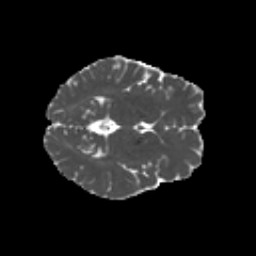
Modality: MD
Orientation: axial
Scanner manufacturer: siemens
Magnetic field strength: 3 T
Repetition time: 4.16 s
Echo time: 0.0806 s